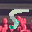
Label: 5